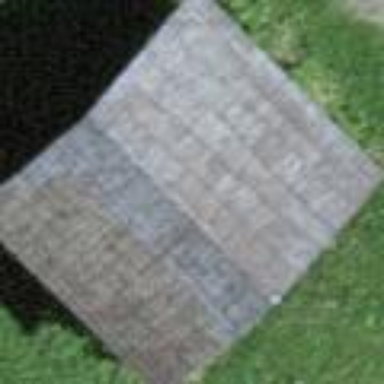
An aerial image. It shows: Rural barn.